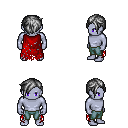
a pixel art fantasy rpg character, male body template, dark elf, purple skin, red tattered cape, teal pants, gray pixie cut hairstyle, four views (front, back, left, right), 2x2 character sprite sheet, small pixel art, hard edges, no anti-aliasing